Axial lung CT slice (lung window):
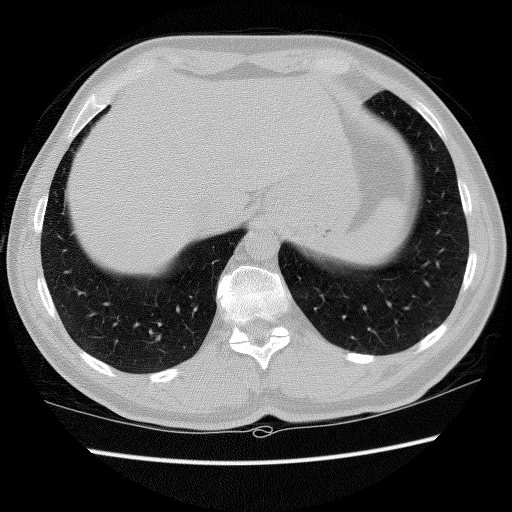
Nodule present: no